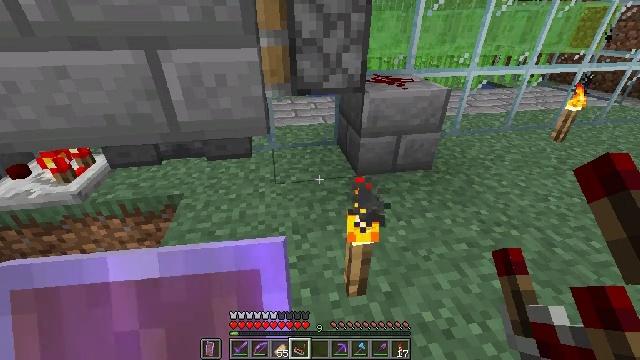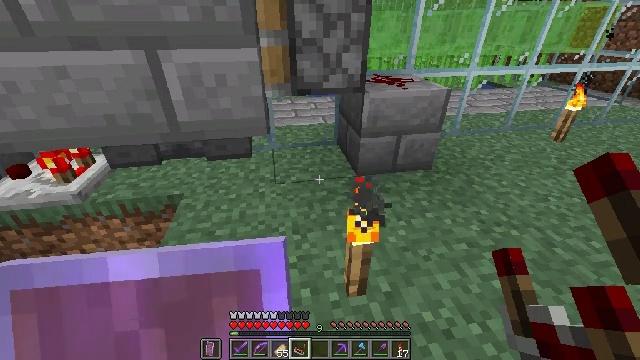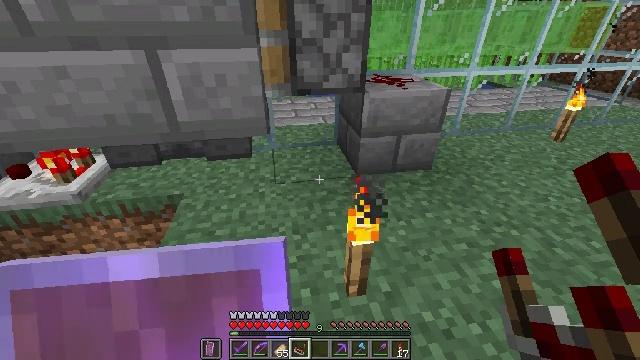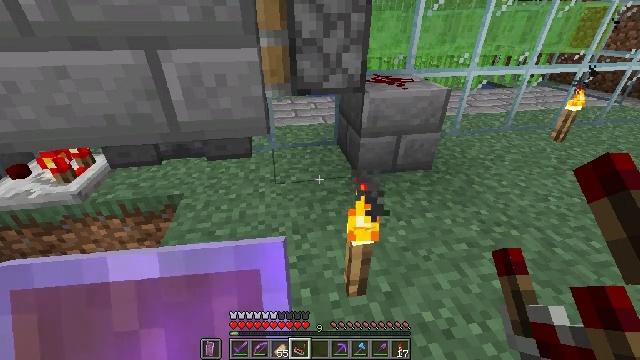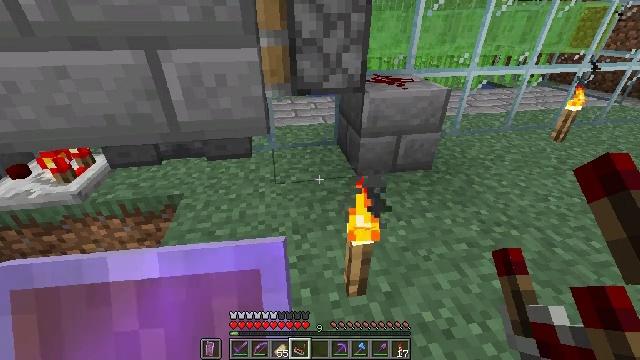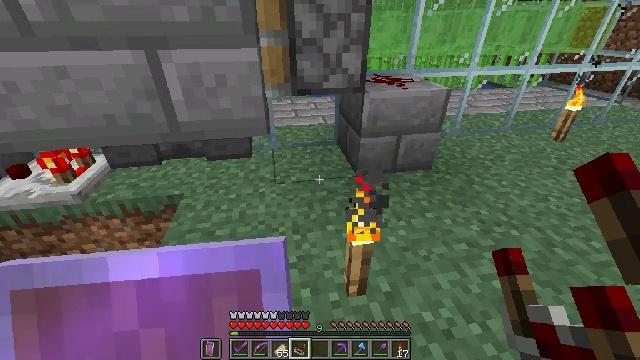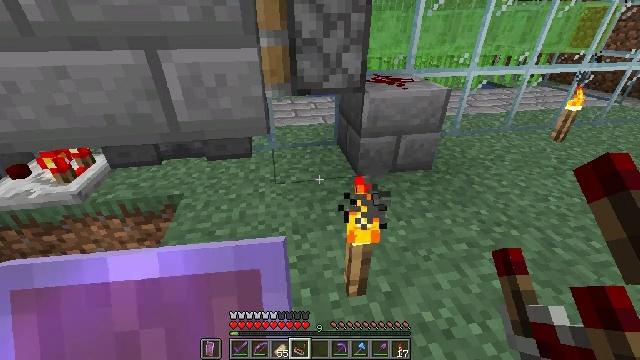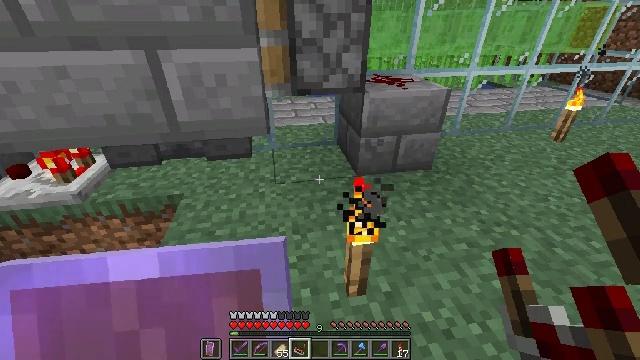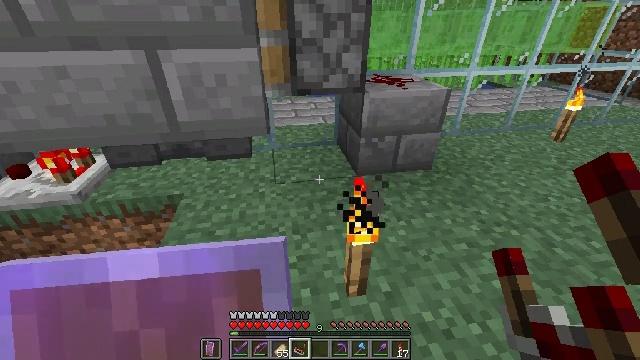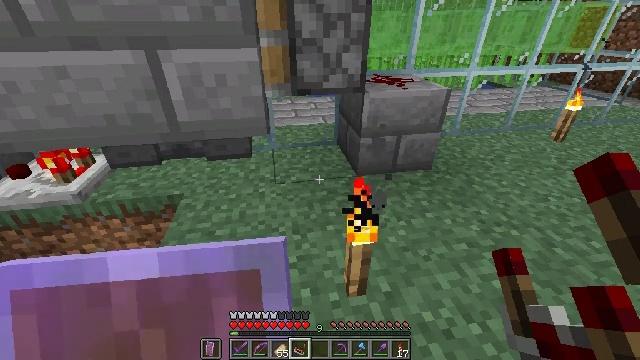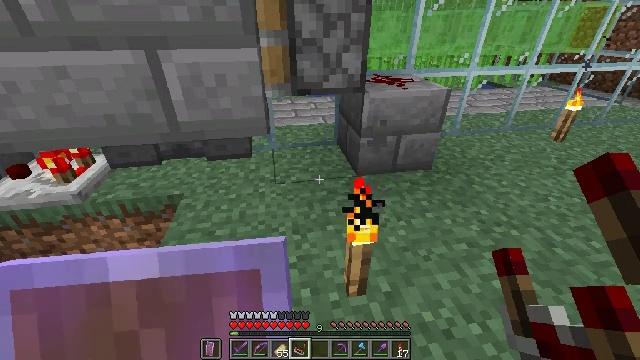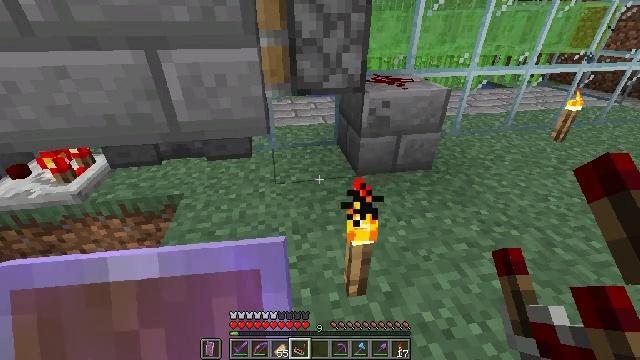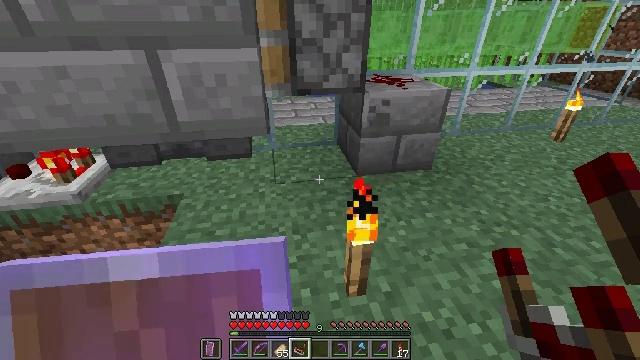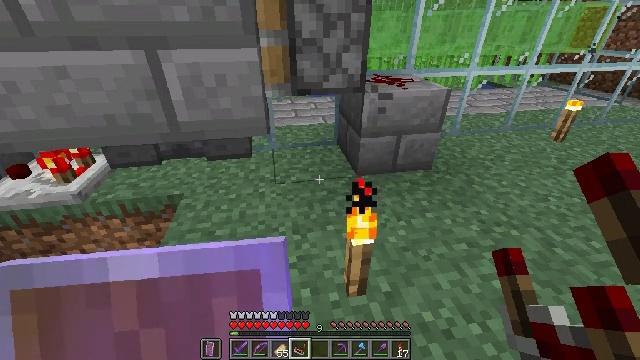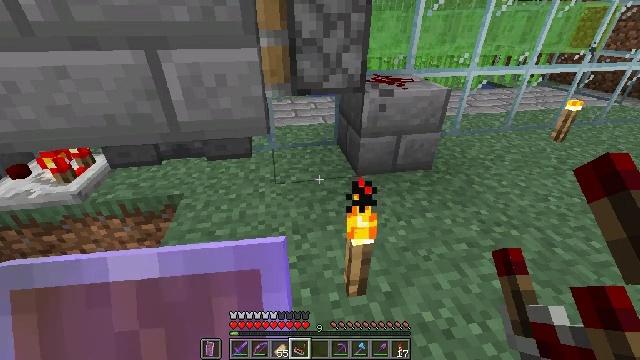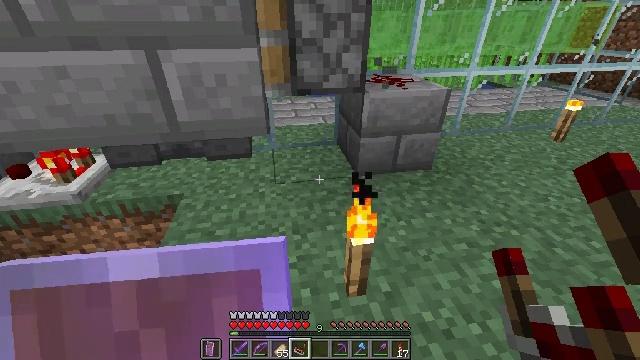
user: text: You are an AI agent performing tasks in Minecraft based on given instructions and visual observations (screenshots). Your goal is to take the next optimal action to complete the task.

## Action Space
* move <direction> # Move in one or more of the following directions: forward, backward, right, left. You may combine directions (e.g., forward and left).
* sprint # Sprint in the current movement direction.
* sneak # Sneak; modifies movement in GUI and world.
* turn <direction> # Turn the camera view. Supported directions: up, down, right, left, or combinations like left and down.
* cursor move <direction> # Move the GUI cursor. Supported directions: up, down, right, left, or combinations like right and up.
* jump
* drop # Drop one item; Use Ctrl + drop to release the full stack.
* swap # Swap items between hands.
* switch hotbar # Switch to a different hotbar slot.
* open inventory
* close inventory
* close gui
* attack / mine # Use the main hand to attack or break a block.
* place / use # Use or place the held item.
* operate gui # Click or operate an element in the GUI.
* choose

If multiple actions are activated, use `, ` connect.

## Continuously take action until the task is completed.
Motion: motion action
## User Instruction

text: Break the comparator from the circuit.
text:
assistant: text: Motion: no_op
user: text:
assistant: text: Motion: no_op
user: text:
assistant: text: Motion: no_op
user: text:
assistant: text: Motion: no_op
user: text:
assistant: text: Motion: no_op
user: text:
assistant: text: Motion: no_op
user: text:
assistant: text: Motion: no_op
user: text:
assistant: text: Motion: no_op
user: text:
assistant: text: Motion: no_op
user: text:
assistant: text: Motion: no_op
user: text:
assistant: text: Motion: no_op
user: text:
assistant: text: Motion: no_op
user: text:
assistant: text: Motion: no_op
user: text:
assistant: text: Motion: no_op
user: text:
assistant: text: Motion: no_op
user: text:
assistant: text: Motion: no_op
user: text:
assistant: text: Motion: no_op
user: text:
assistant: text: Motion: no_op
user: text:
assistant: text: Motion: no_op
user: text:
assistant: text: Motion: no_op
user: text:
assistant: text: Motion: no_op
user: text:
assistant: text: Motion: no_op
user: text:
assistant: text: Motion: no_op
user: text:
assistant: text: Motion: no_op
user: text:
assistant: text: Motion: no_op
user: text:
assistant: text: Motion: no_op
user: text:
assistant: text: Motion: no_op
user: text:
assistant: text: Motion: no_op
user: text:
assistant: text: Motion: no_op
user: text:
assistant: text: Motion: no_op